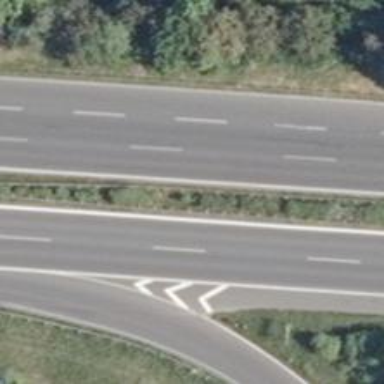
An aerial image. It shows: Trunk highway.